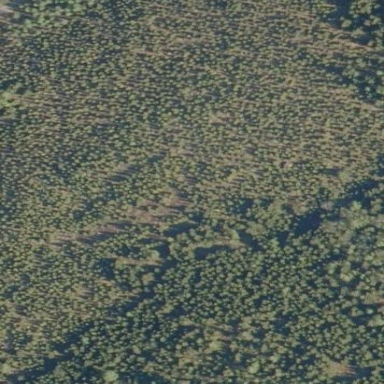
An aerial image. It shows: Scrub area designated for logging.